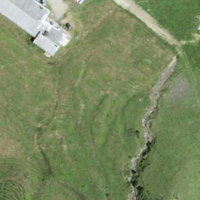
EUNIS habitat code: 26
Species observed at this site:
Campanula barbata